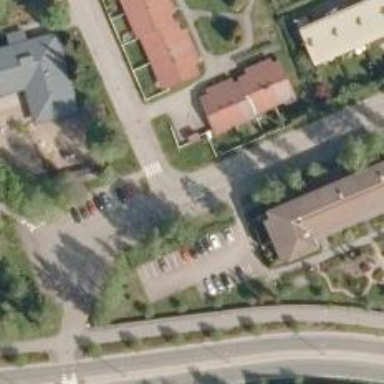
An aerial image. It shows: Footway along the road.